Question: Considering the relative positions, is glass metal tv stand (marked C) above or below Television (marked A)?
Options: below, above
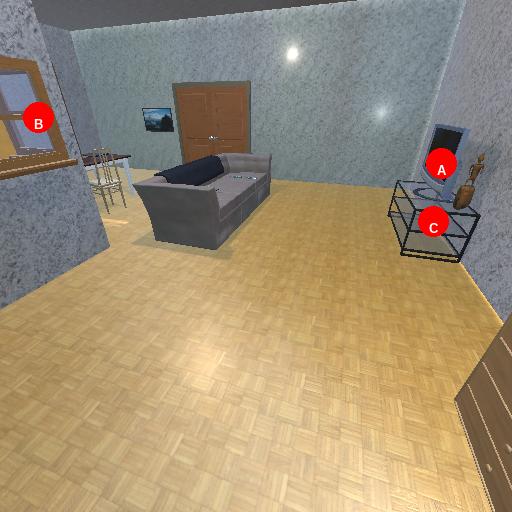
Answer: below